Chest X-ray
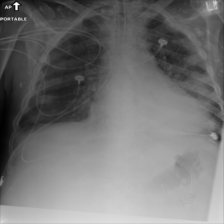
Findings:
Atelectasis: negative
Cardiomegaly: negative
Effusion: negative
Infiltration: negative
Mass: negative
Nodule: negative
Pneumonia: negative
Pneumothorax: negative
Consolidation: negative
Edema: negative
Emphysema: negative
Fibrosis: negative
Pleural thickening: negative
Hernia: negative